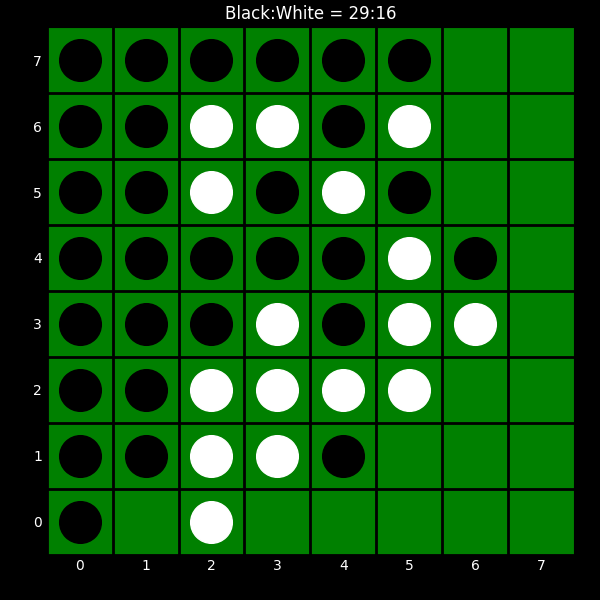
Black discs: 29
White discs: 16